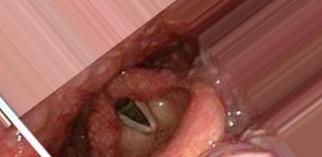
Condition: Mouth Ulcer